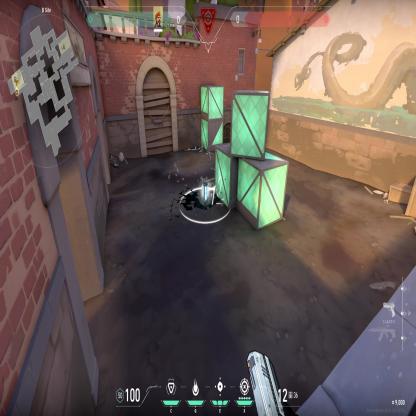
Label: planted spike